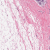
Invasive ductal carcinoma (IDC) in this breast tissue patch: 0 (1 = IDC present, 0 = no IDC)